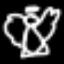
Label: angel